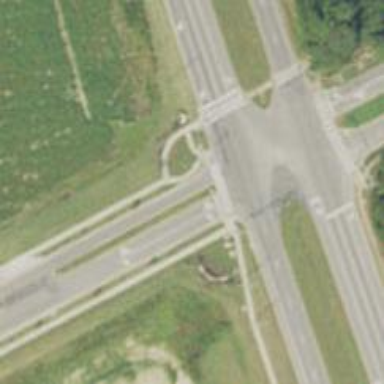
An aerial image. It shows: Marked crossing on the road.